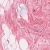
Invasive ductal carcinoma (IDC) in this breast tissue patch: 0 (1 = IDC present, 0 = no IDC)